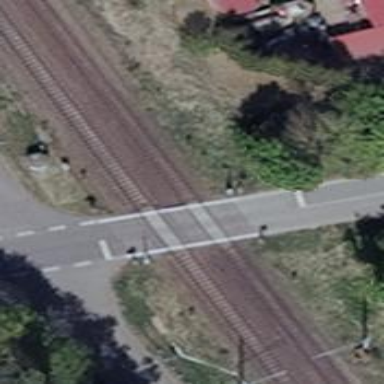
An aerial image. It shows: Level crossing along the railway.